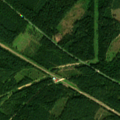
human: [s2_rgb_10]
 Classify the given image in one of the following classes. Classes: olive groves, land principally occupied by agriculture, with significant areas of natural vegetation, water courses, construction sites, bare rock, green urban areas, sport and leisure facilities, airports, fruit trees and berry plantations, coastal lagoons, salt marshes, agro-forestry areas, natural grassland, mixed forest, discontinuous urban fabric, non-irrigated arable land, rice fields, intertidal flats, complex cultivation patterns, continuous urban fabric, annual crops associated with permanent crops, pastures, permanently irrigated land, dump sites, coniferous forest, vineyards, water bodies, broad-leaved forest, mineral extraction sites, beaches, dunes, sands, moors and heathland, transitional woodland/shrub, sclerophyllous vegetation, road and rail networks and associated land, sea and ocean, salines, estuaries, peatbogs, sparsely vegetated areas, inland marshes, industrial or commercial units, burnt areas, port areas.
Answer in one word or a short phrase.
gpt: complex cultivation patterns, coniferous forest, mixed forest